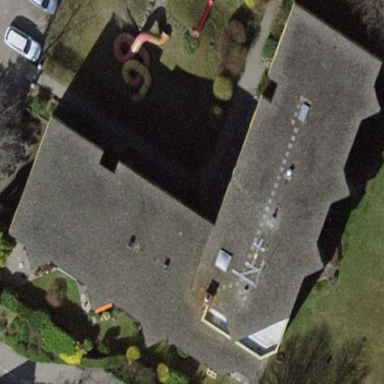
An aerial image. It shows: Building with flat roof.